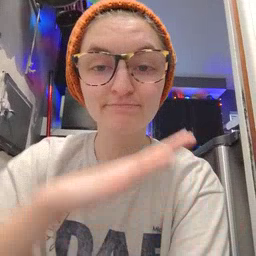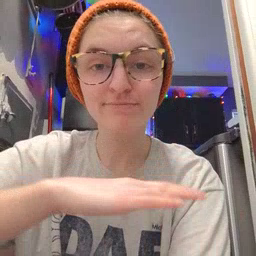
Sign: table